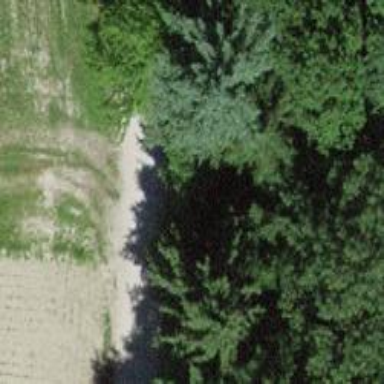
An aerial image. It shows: Unpaved track with grade2 surface suitable for agricultural vehicles.